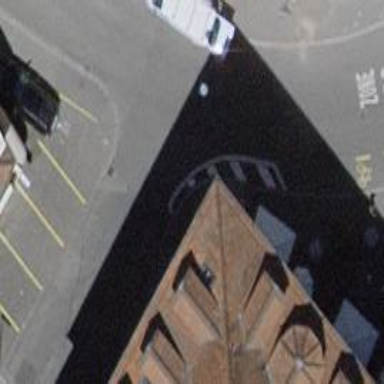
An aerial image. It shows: Kerb barrier.